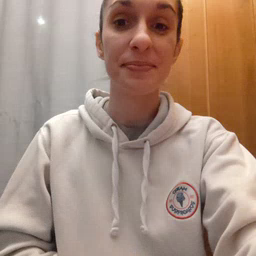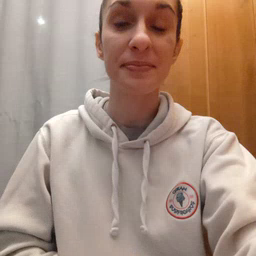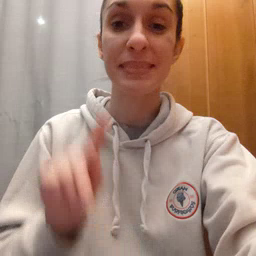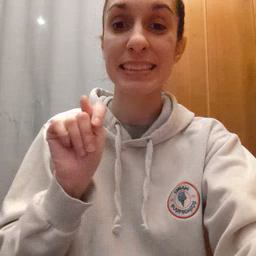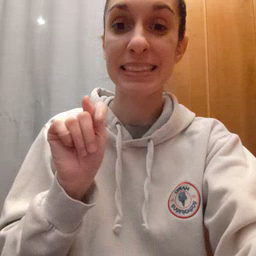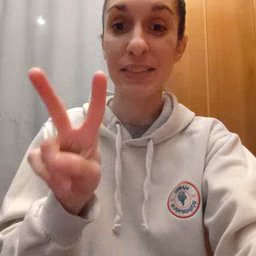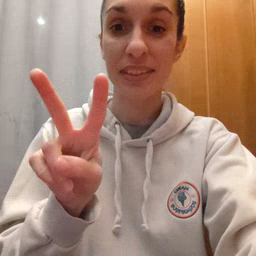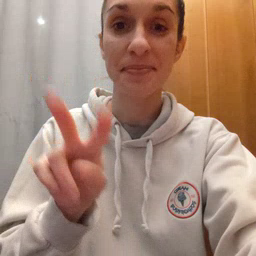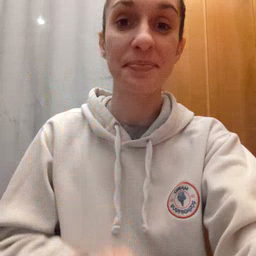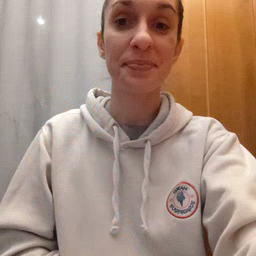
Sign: TV